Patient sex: M
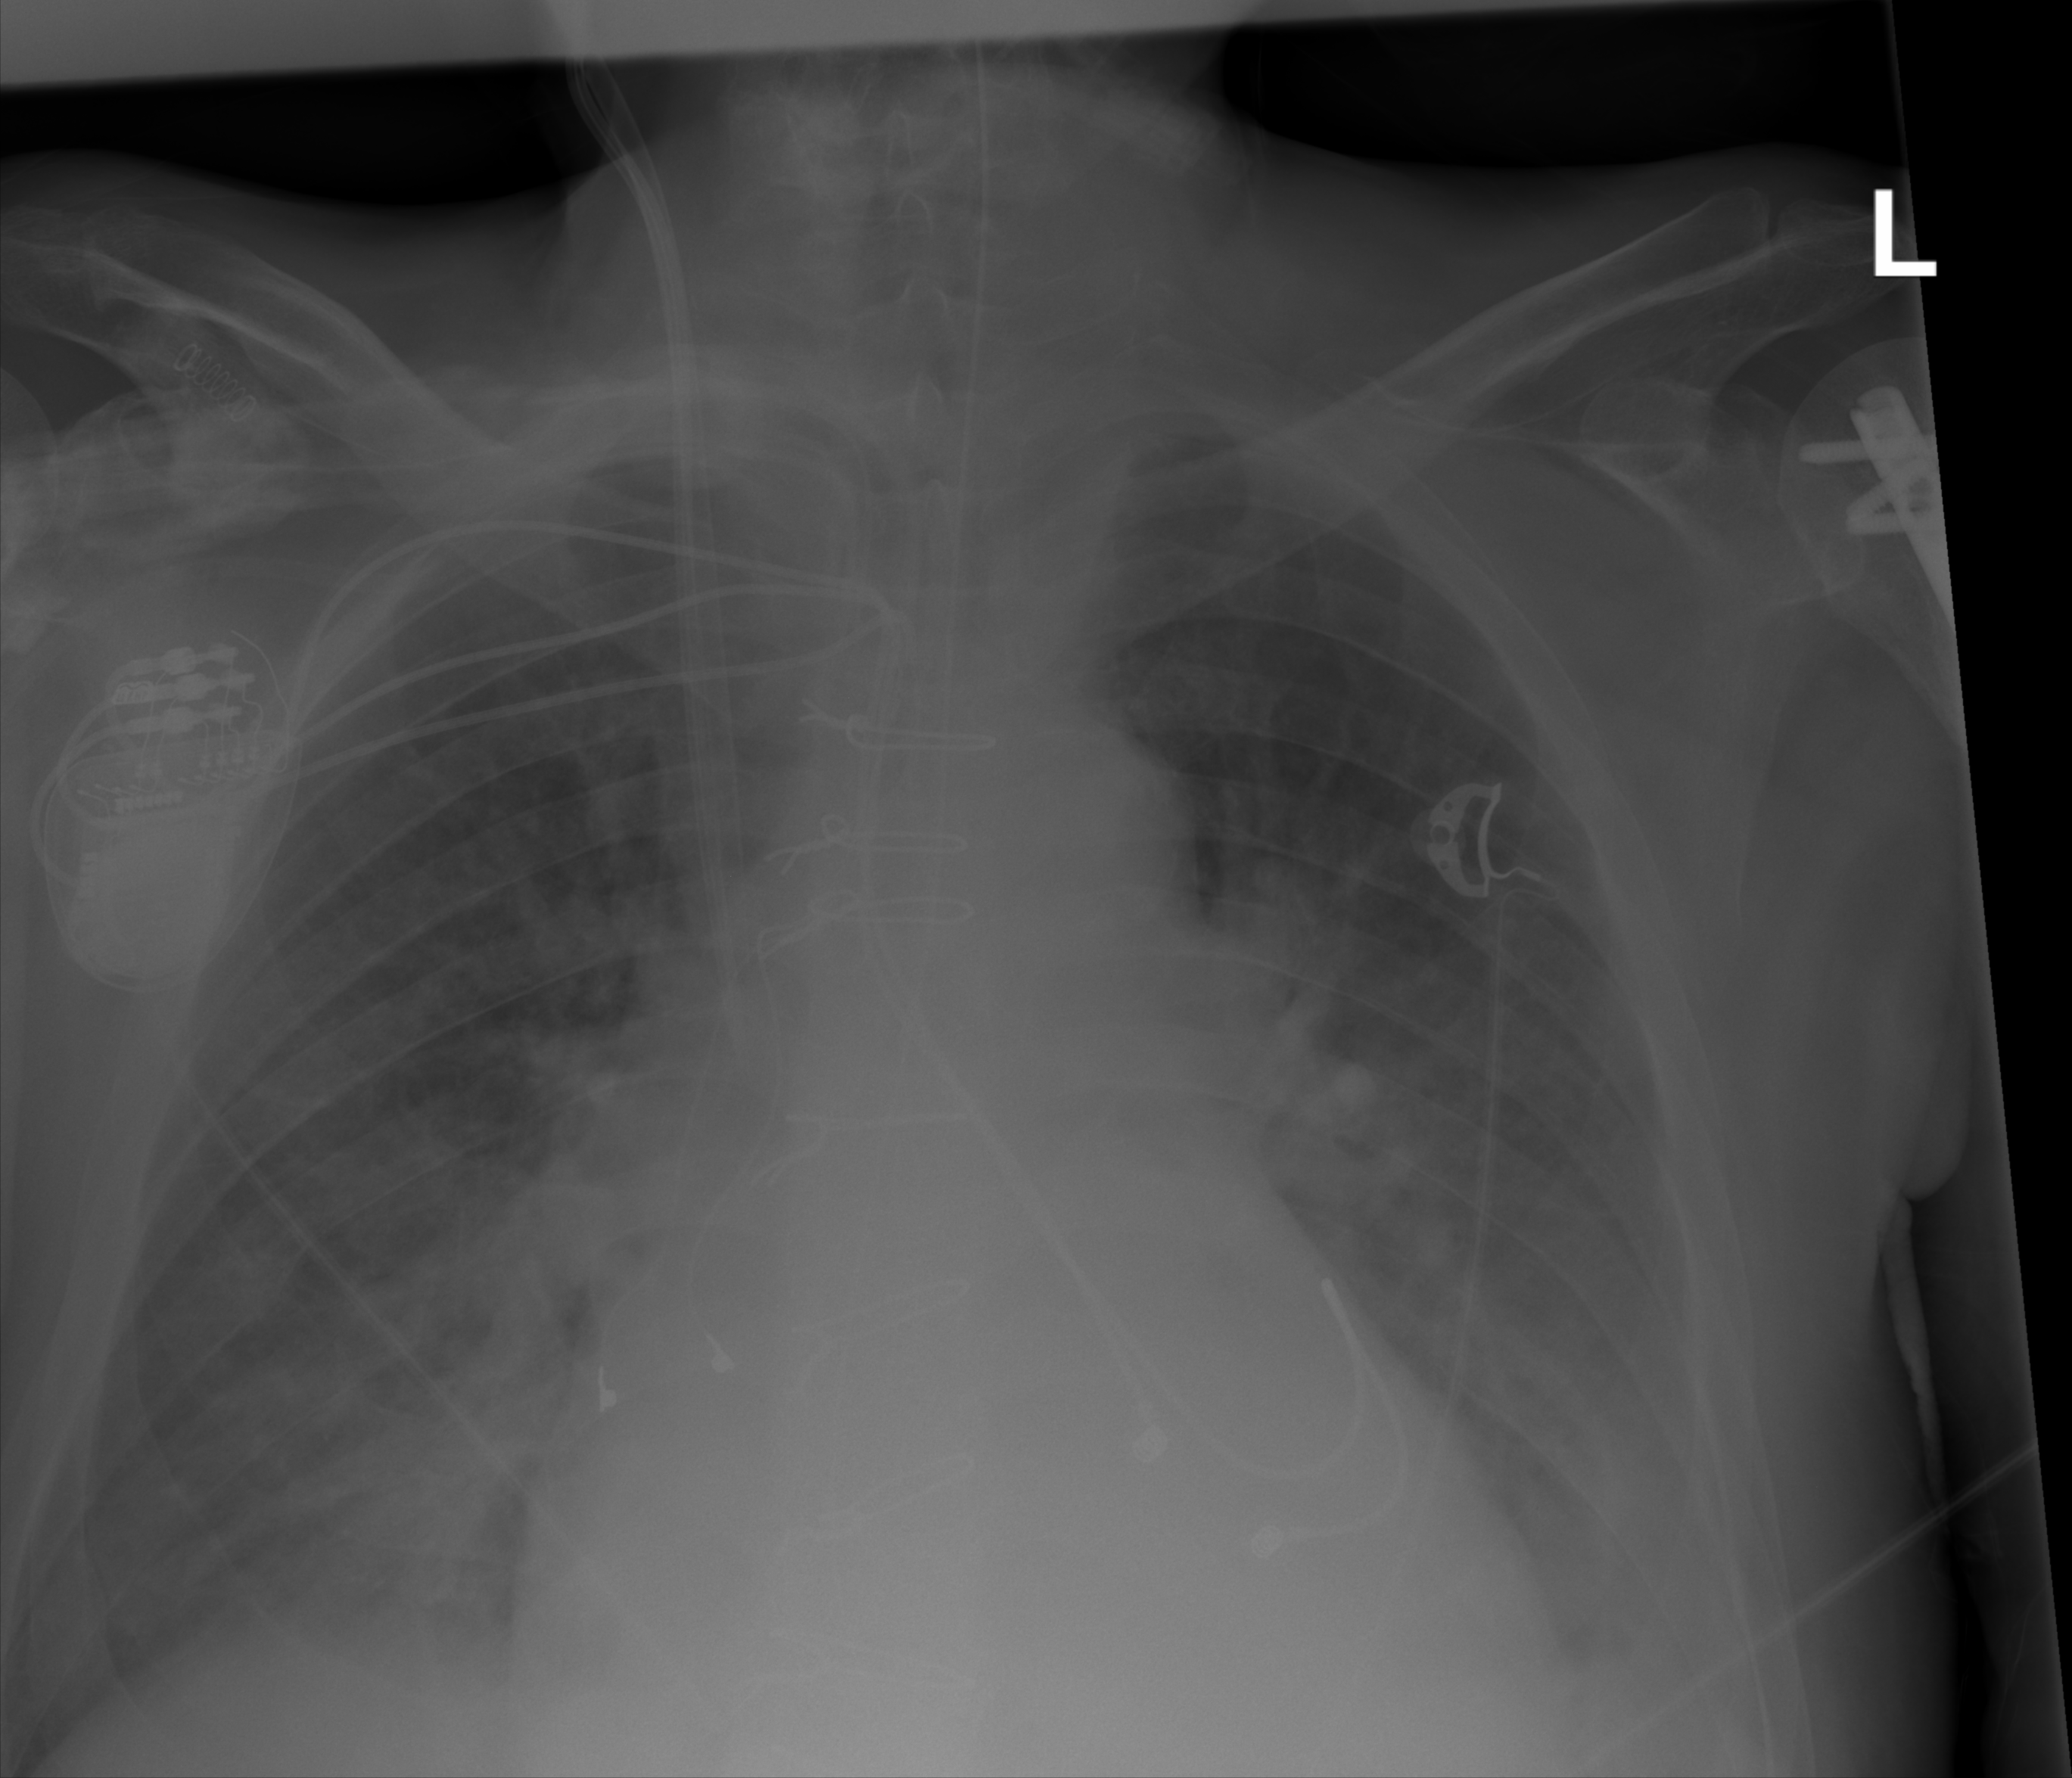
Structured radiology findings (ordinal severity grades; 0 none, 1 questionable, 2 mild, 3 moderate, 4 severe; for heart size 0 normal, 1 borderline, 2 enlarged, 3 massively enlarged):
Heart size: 2
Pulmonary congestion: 2
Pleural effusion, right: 2
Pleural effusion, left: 2
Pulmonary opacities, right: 3
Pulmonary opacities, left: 3
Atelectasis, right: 2
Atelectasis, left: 2